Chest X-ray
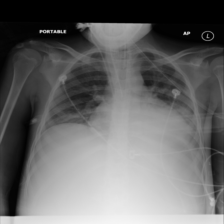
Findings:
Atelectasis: negative
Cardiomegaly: negative
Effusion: negative
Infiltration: negative
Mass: negative
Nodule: negative
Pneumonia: negative
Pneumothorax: negative
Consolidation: negative
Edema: negative
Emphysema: negative
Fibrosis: negative
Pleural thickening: negative
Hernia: negative